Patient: sex M, age 65
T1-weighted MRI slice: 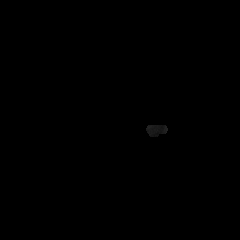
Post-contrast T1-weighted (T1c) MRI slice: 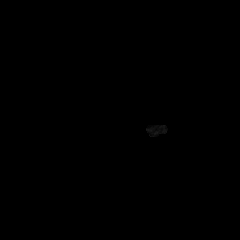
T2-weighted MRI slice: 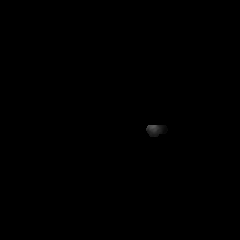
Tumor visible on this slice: no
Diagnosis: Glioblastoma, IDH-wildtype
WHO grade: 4